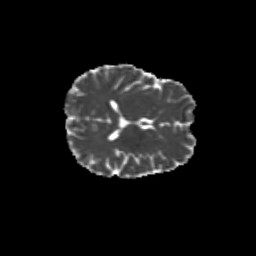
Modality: MD
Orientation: axial
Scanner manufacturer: siemens
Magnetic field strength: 3 T
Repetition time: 9.2 s
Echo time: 0.084 s